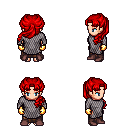
a pixel art fantasy rpg character, female body template, human, light skin, chain mail, robe skirt, red princess hairstyle, gold gloves, maroon shoes, four views (front, back, left, right), 2x2 character sprite sheet, small pixel art, hard edges, no anti-aliasing